Interaction volume radius: 5 \u00c5
Interaction volume height: 25 \u00c5
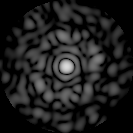
Disorder parameter: 0.8403